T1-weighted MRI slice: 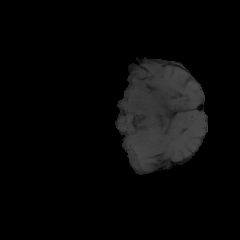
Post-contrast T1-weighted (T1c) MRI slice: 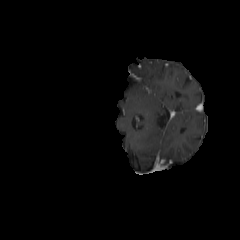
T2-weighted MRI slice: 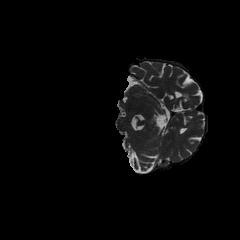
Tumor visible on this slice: no